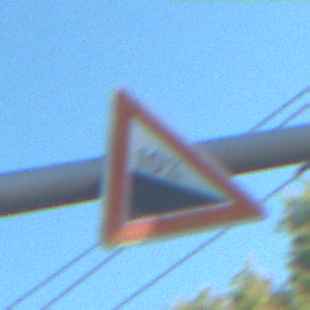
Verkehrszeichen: Gefaelle10
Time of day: MorningAfternoon
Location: Outdoor (Urban)
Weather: Clear
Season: NotSpecified
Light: Natural